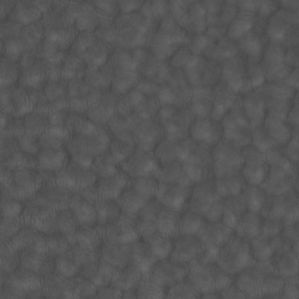
Label: non_frost